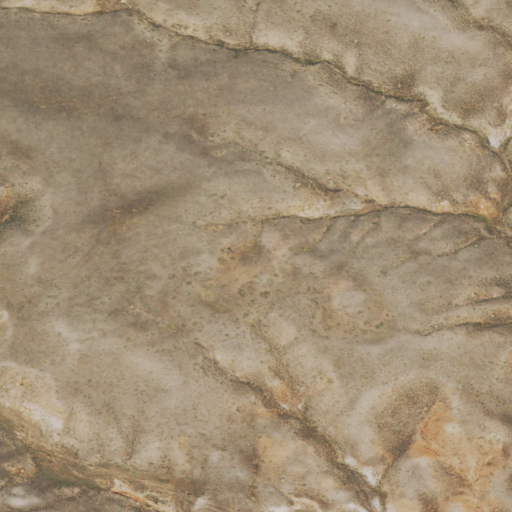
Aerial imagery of plain(s) in Wyoming named Rock Slope containing only shrub